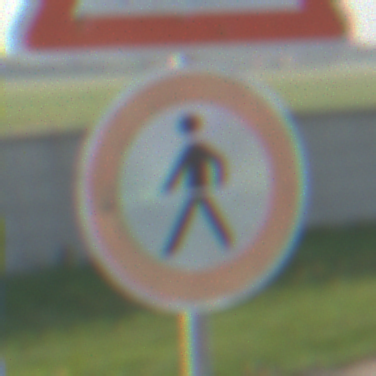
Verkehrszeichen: VerbotFussgaenger
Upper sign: Arbeitsstelle
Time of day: MorningAfternoon
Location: Outdoor (Special)
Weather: Clear
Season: NotSpecified
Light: Natural